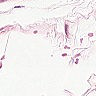
Metastatic tissue present: no